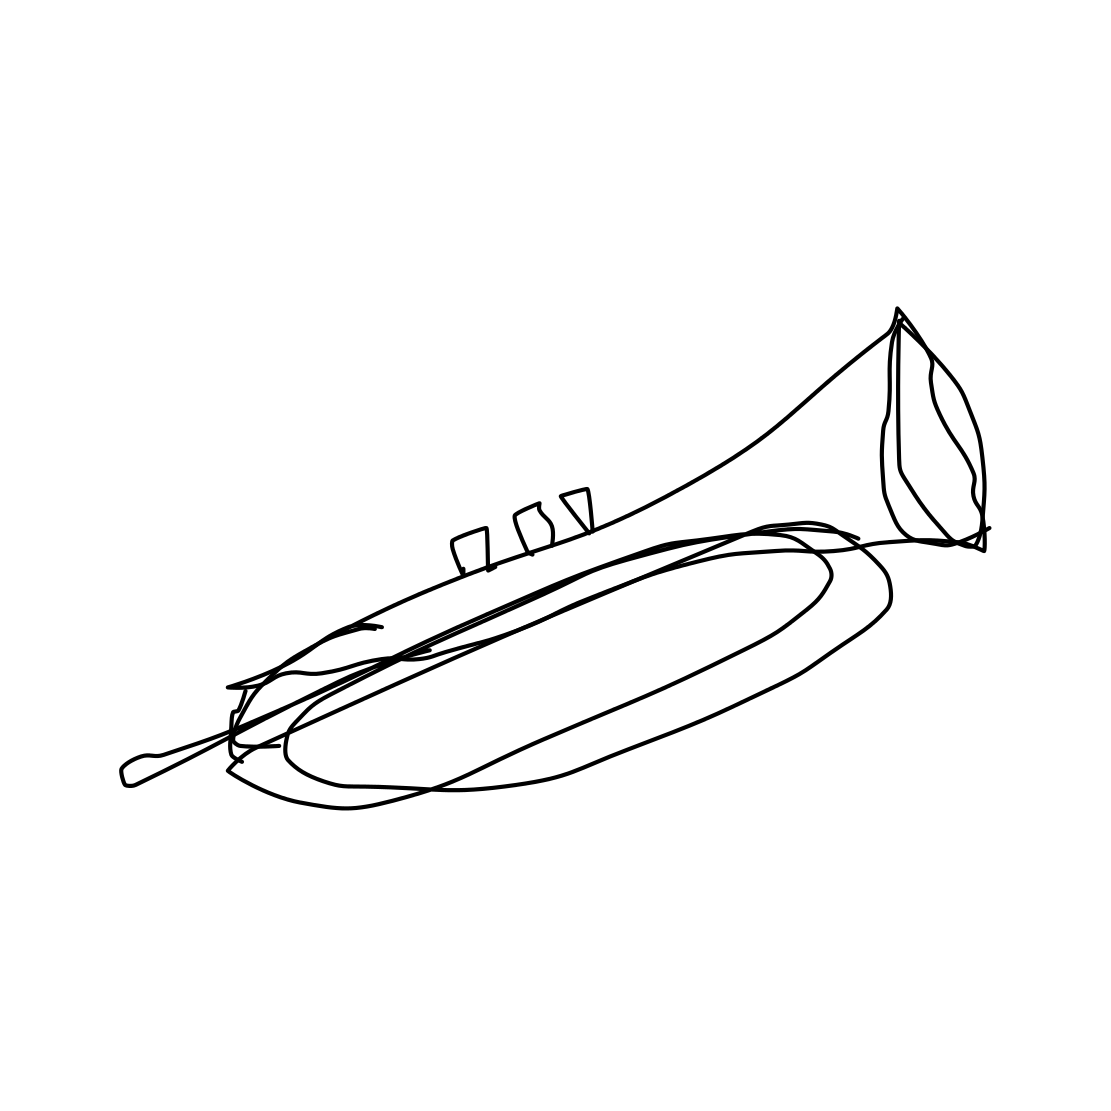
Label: trumpet